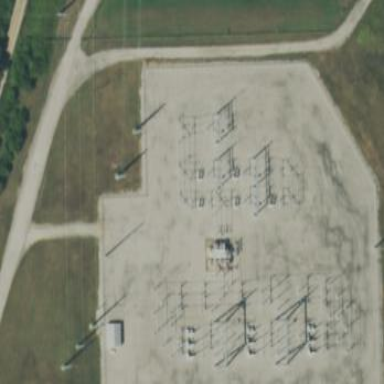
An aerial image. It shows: Chain link fence surrounding transmission level power substation.